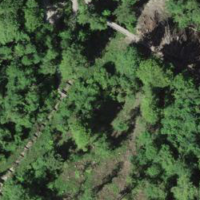
EUNIS habitat code: 44
Species observed at this site:
Equisetum hyemale
Tussilago farfara
Petasites albus